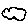
Label: cloud